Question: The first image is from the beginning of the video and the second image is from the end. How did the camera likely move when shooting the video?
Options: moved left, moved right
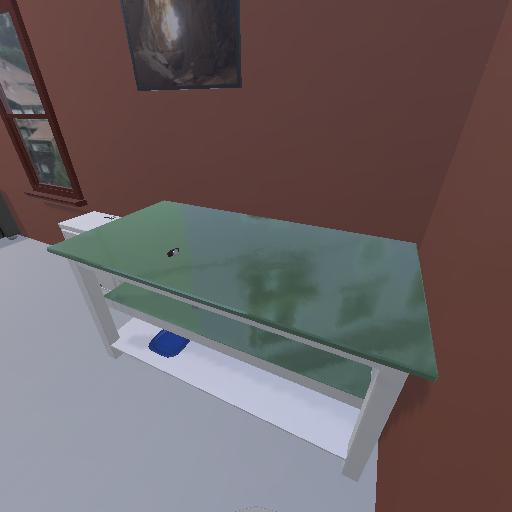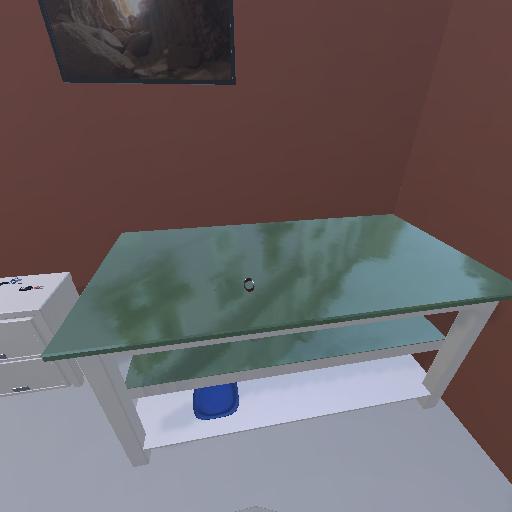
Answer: moved left